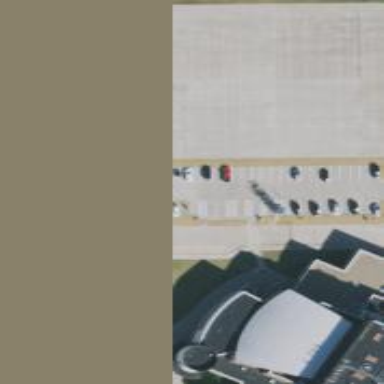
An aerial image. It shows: Parking space.